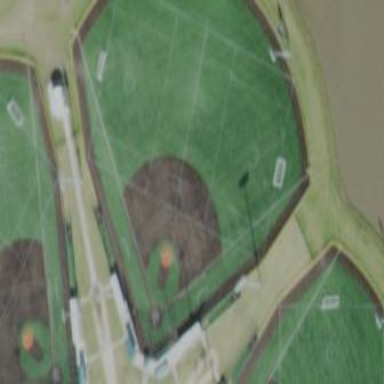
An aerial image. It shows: Baseball pitch for leisure land activities.